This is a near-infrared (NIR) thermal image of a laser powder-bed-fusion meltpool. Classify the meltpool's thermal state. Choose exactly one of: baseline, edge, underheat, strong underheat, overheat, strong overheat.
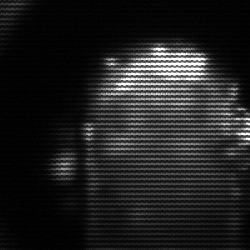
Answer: baseline